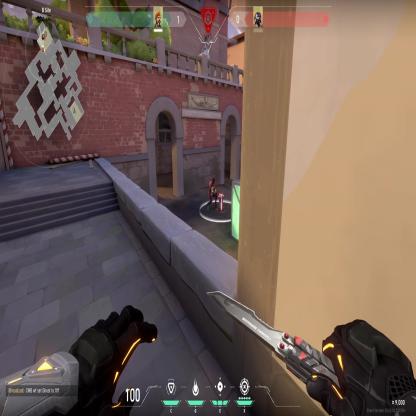
Label: planted spike ; enemy